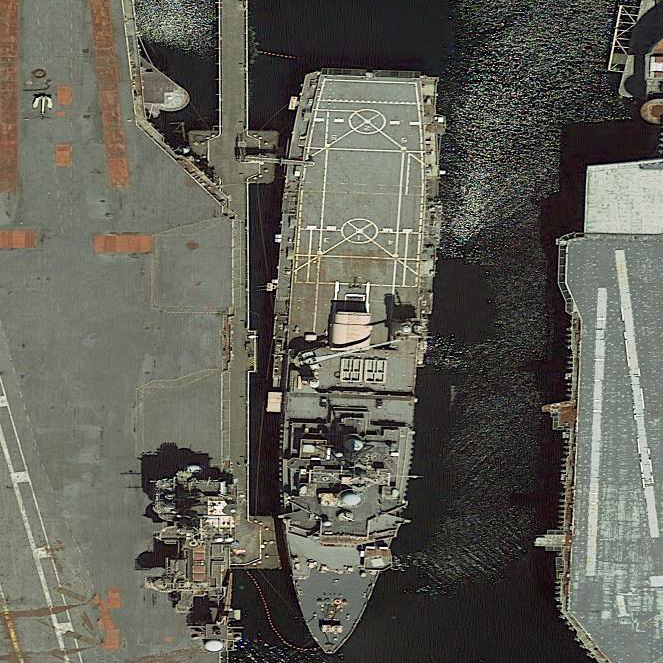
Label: combat